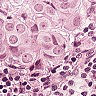
Metastatic tissue present: yes